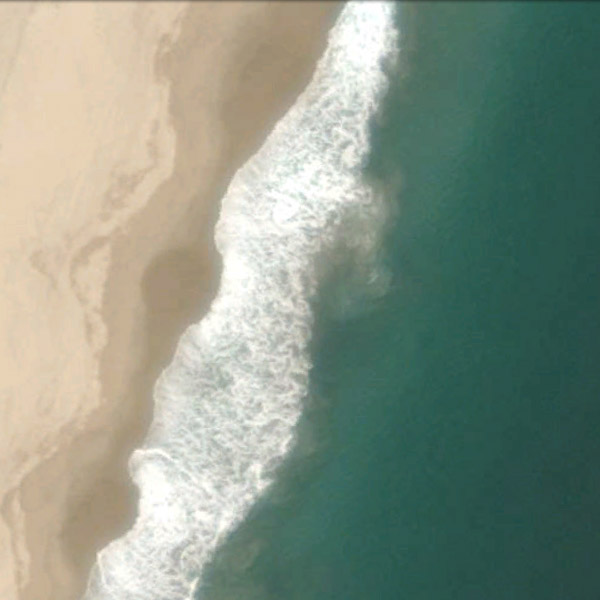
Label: Beach